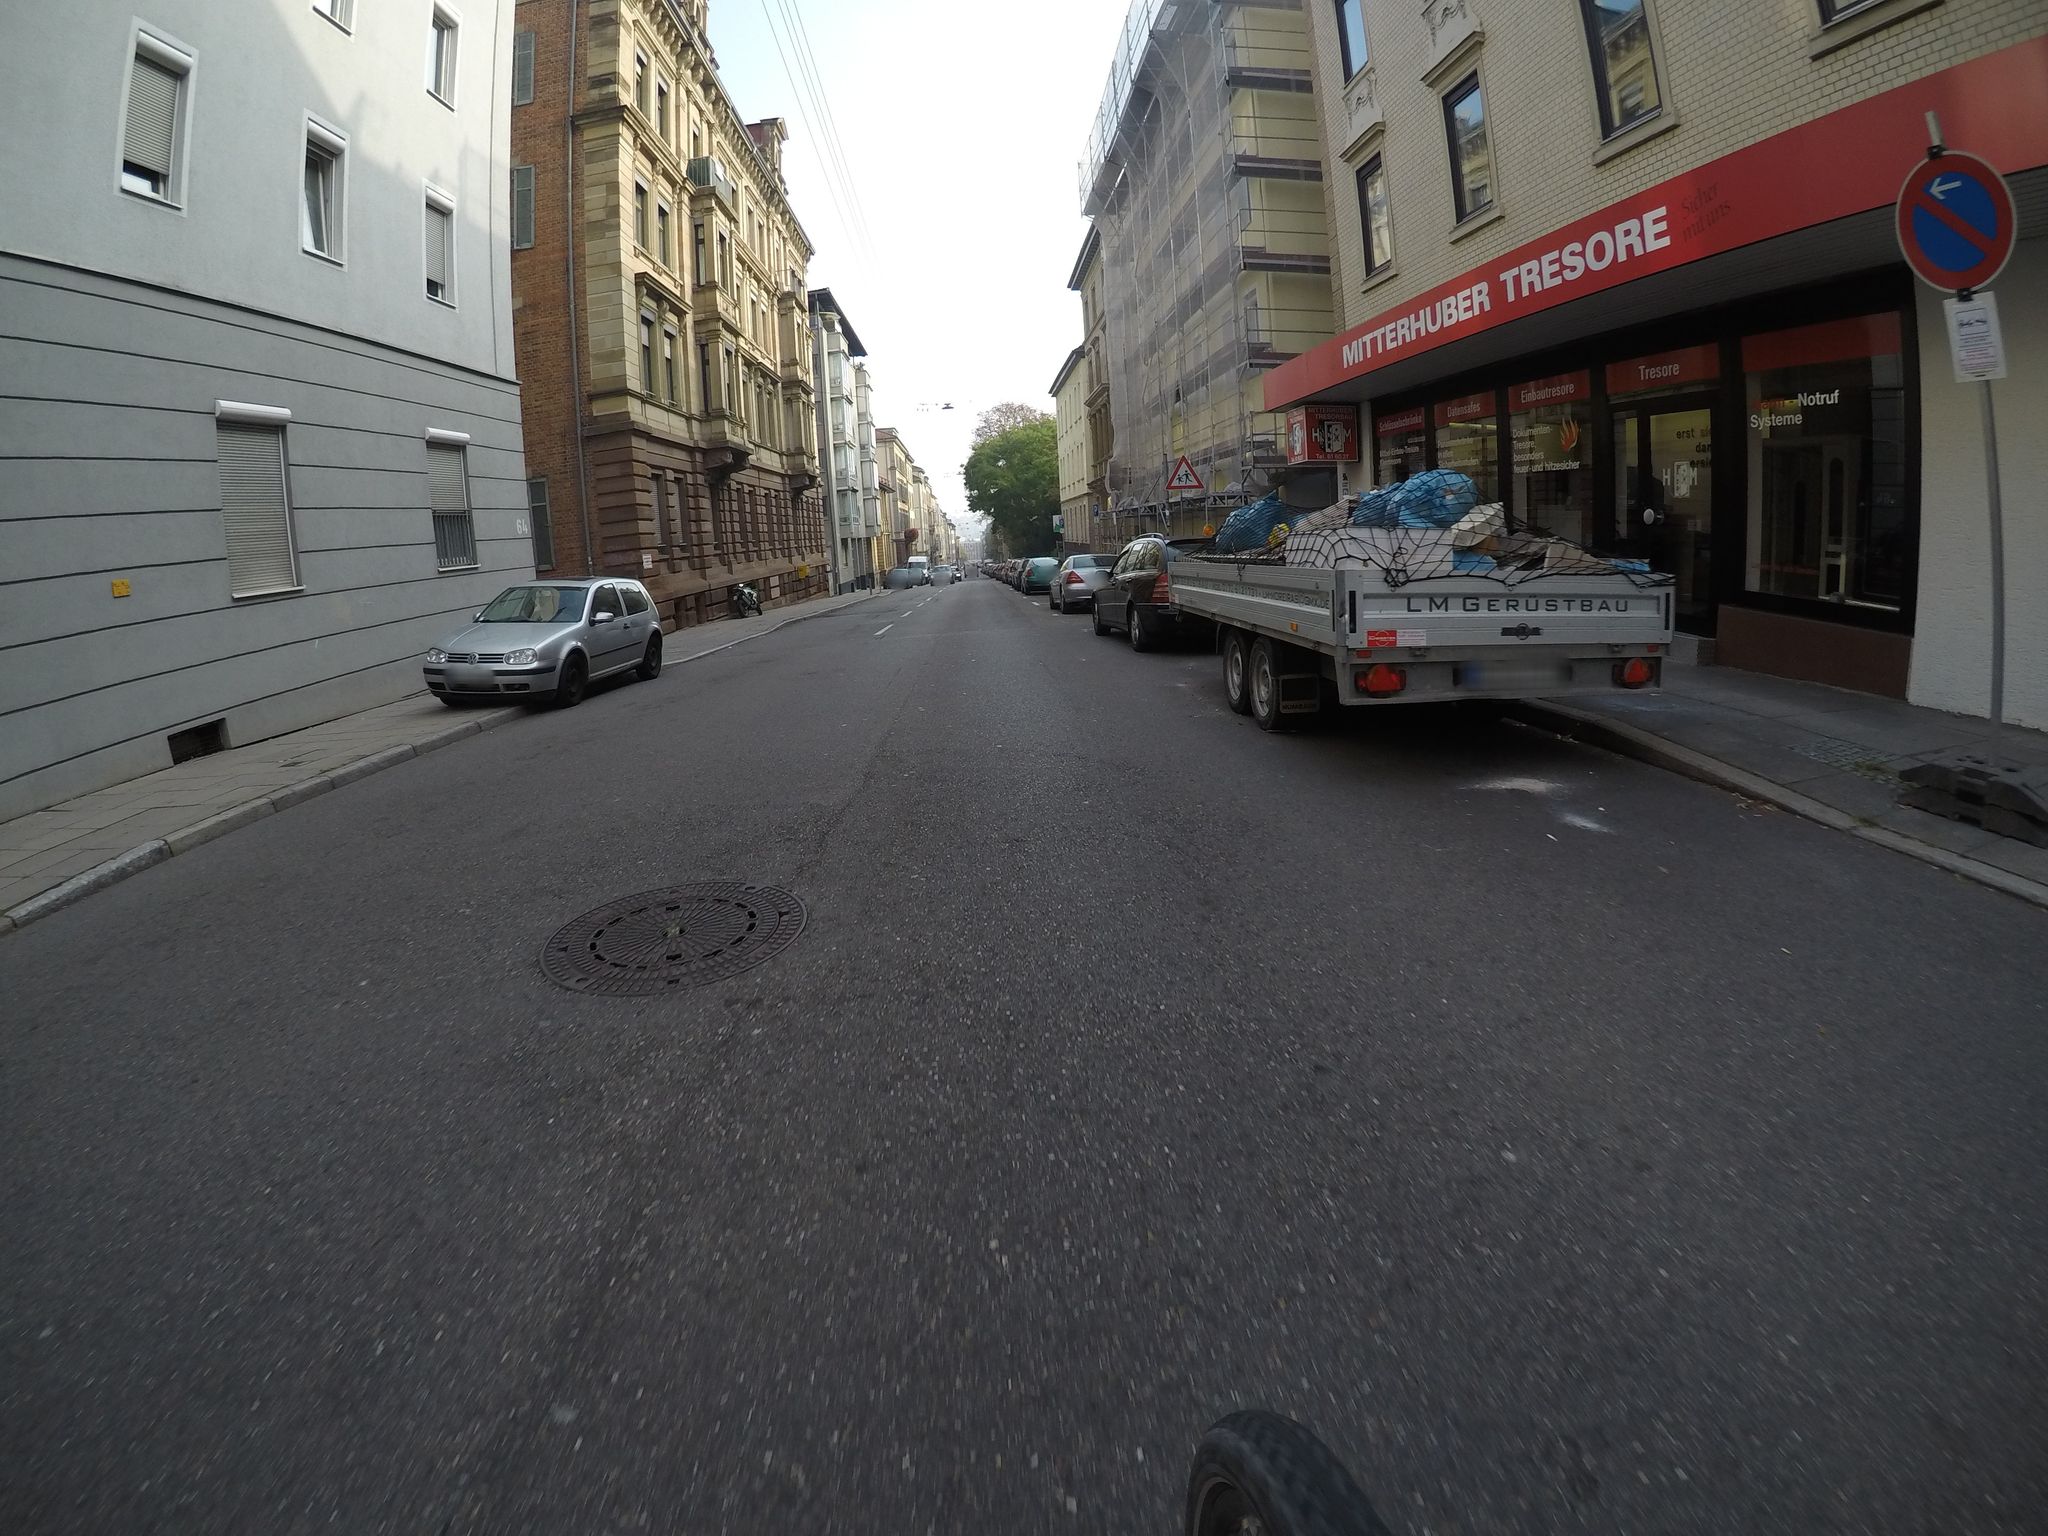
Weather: clear
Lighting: day
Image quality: good
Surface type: driving surface
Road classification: steps, service
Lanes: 2
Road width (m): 8.5
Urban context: urban centre
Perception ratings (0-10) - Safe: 4.05, Lively: 8.43, Beautiful: 9.1, Boring: 1.3, Depressing: 4.33, Wealthy: 4.82